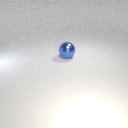
large blue metal sphere